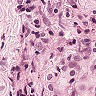
Metastatic tissue present: yes